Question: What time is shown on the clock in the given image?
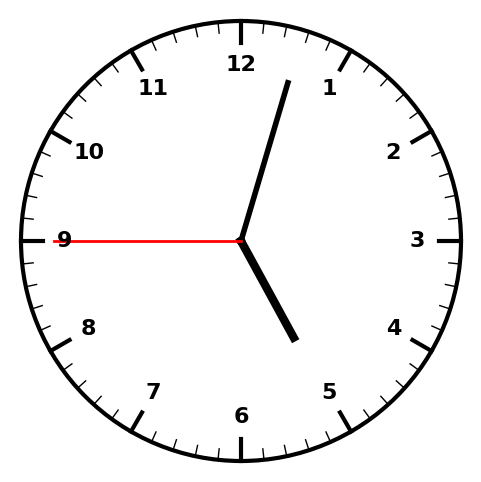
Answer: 05:02:45